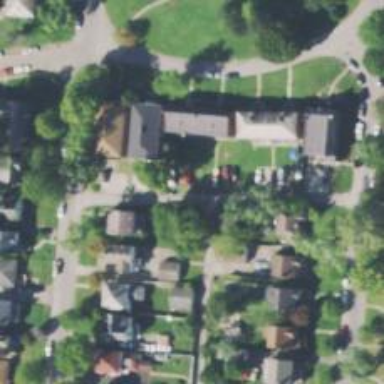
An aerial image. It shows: Alleyway designated as service road.